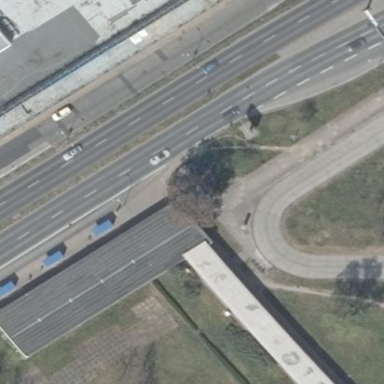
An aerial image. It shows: Flat roof on transportation building.